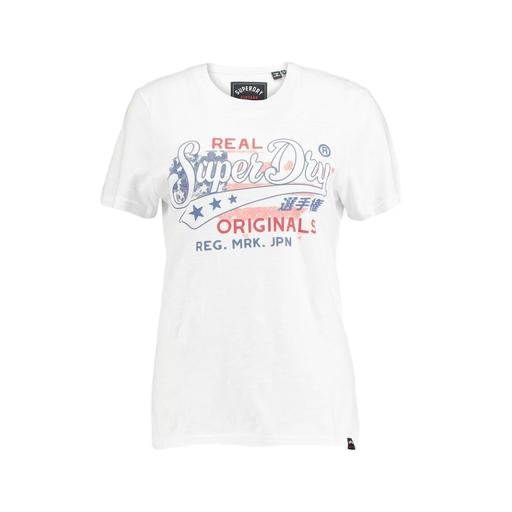
white graphic t-shirt, graphic t, graphic t-shirt, white background